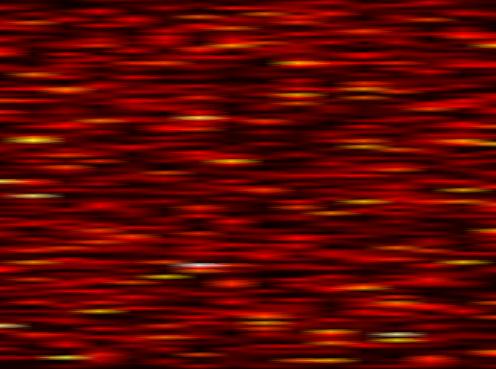
Label: FBMC